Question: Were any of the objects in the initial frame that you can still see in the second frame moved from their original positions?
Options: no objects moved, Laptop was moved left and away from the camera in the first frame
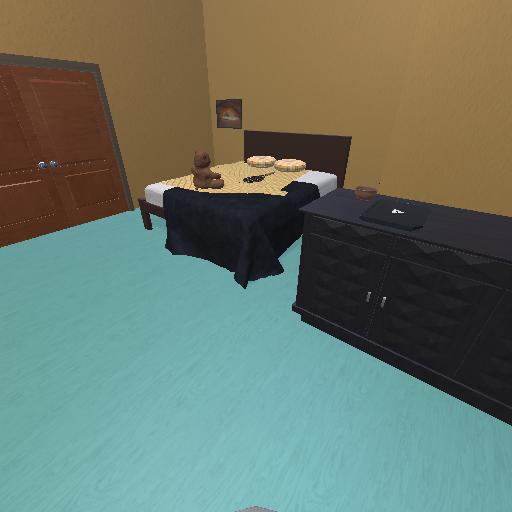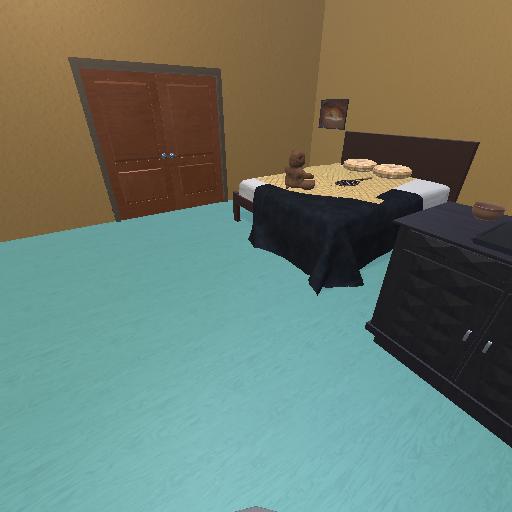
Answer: no objects moved